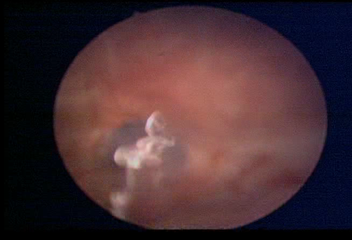
Modality: WLC
Class: Normal mucosa
Bladder cancer association: No